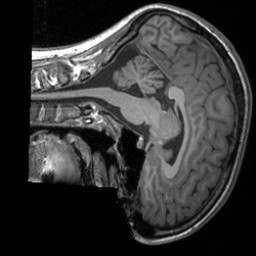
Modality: T1w
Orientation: sagittal
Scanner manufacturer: siemens
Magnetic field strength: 3 T
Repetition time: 1.9 s
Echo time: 0.00226 s